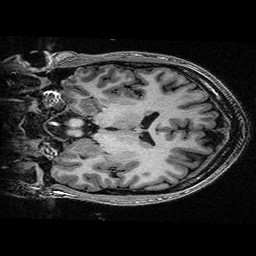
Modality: T1w
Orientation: coronal
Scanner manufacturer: ge
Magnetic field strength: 3 T
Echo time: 0.00318 s